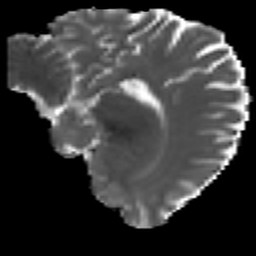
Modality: MD
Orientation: sagittal
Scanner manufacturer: ge
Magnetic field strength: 3 T
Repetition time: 7.98 s
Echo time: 0.0701 s